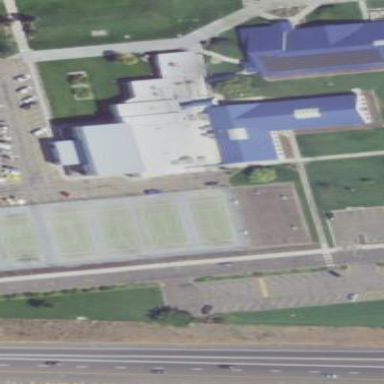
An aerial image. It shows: Building that is sports hall.